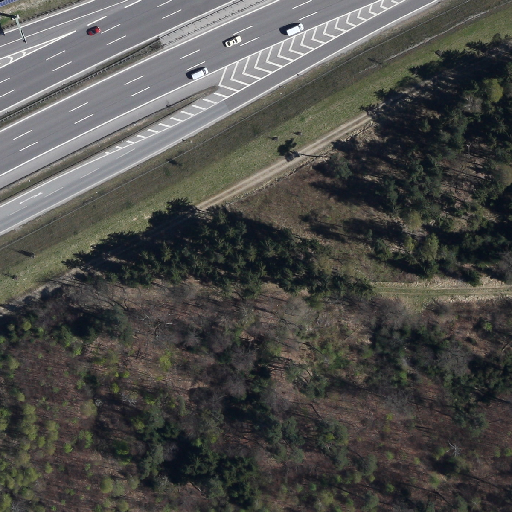
Referring expression: van